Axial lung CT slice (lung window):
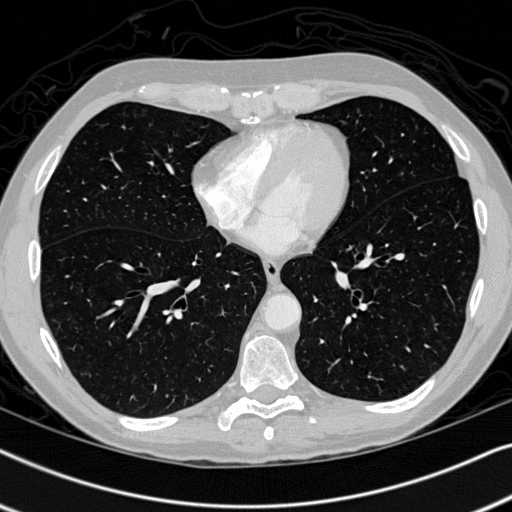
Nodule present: no